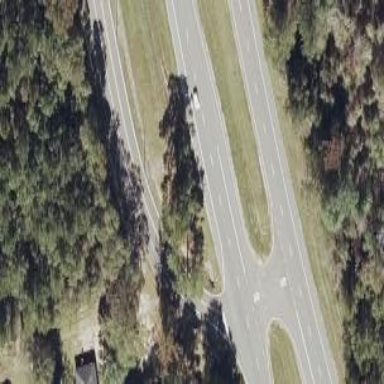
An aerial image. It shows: Asphalt trunk highway which is also expressway.